Question: Currently, I am "forced" to develop my reports with SE80 / SE24, etc. and I can't use eclipse. There I've seen that if you have the "Source Code-Based" view in Z-Classes, above every method the signature is shown as a comment. See in the following picture:

Well, I know that those comments are not really in the source code, but shown anyway (generated somehow).
I find them unnecessary and I am losing the overview over the class. And instead of a 27-row implementation part of a class I've got an 88-row-long implementation part.
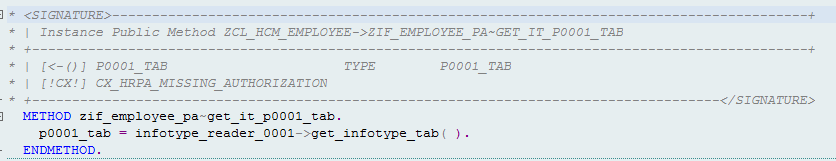
Answer: These signature comments are automatically generated by the SAP GUI based class editor reached through transactions SE24 and SE80.
Use the ABAP Development Tools to avoid them.